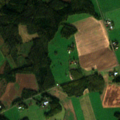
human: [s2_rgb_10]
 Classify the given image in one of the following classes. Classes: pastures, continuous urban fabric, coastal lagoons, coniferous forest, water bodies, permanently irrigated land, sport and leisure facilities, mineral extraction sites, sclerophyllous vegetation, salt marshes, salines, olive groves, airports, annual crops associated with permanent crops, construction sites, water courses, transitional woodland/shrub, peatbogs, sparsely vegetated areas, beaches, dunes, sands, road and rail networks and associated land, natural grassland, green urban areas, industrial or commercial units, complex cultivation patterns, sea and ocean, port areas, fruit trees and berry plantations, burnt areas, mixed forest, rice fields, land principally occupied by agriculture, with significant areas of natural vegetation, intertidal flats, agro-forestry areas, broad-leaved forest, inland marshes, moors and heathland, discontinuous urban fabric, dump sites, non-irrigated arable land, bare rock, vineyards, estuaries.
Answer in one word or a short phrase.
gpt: non-irrigated arable land, land principally occupied by agriculture, with significant areas of natural vegetation, mixed forest